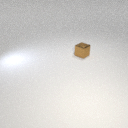
small brown metal cube